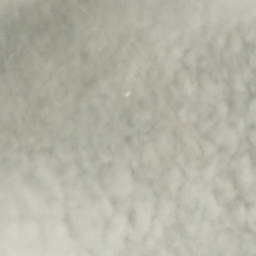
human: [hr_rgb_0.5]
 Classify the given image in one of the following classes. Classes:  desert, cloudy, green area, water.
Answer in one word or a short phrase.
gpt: cloudy